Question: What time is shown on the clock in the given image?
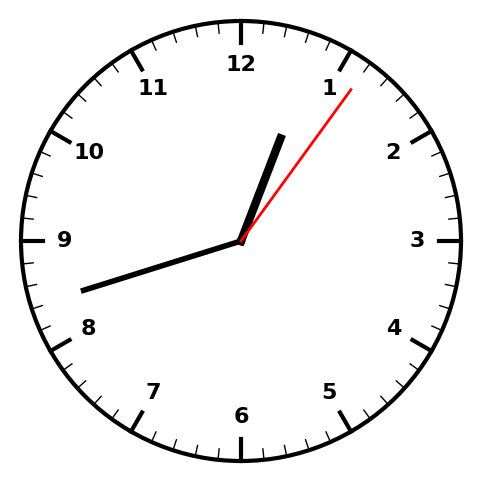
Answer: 12:42:06